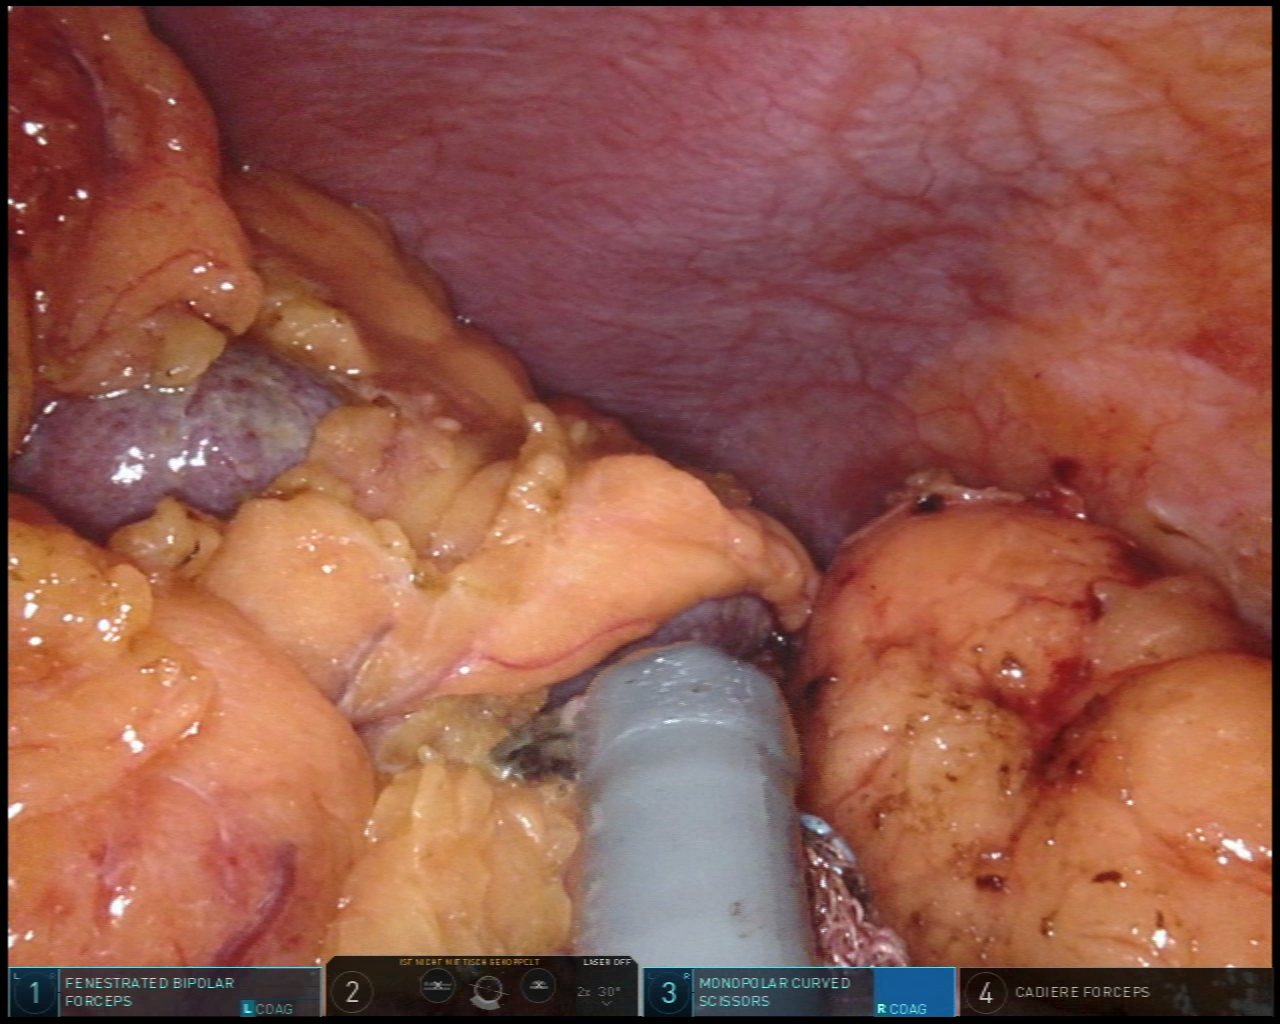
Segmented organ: spleen
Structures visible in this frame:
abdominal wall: yes
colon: no
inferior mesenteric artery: no
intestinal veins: no
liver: no
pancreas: no
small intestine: no
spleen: yes
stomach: no
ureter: no
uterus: no
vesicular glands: no